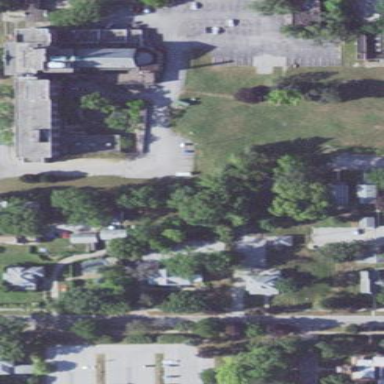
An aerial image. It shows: Building that serves as nursing home.